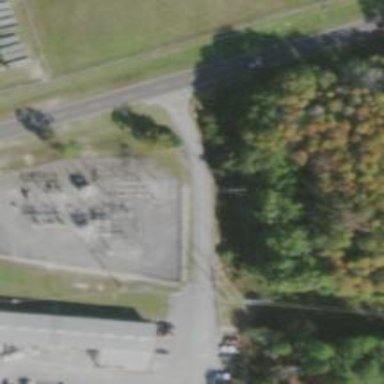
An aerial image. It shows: Distribution level power substation surrounded by fence.